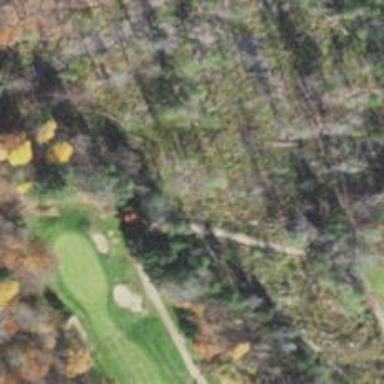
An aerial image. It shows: Path for both road and golf.